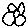
Label: flower